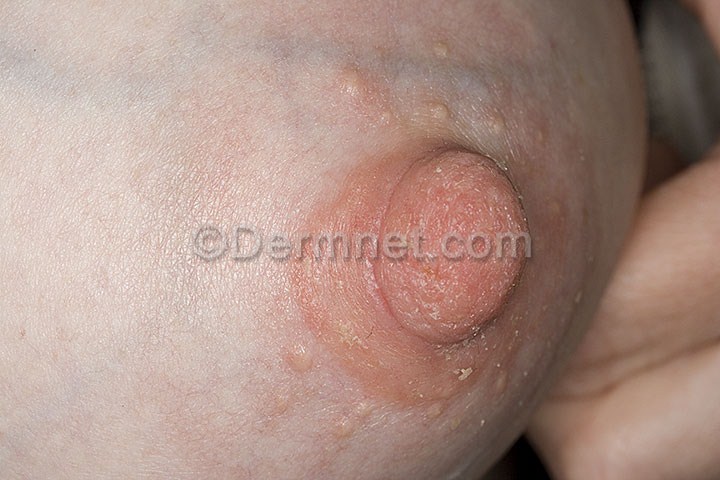
Disease: Eczema Photos